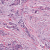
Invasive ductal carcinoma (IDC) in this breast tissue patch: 1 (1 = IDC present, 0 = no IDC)